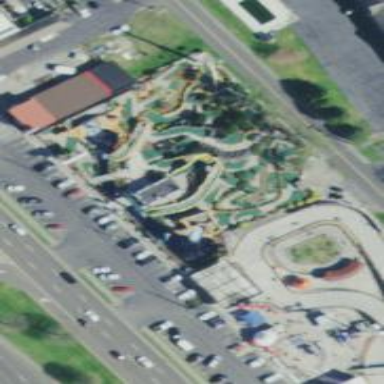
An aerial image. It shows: Miniature golf leisure land.